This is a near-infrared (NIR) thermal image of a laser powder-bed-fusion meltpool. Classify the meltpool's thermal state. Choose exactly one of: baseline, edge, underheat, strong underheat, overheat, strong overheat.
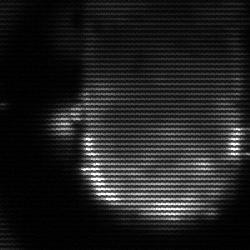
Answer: baseline